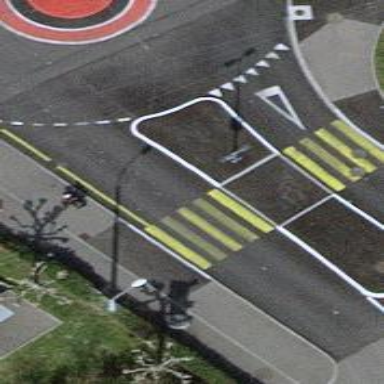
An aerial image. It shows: Uncontrolled zebra crossing on the road.